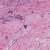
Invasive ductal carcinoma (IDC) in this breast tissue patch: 1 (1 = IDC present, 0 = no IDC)